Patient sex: F
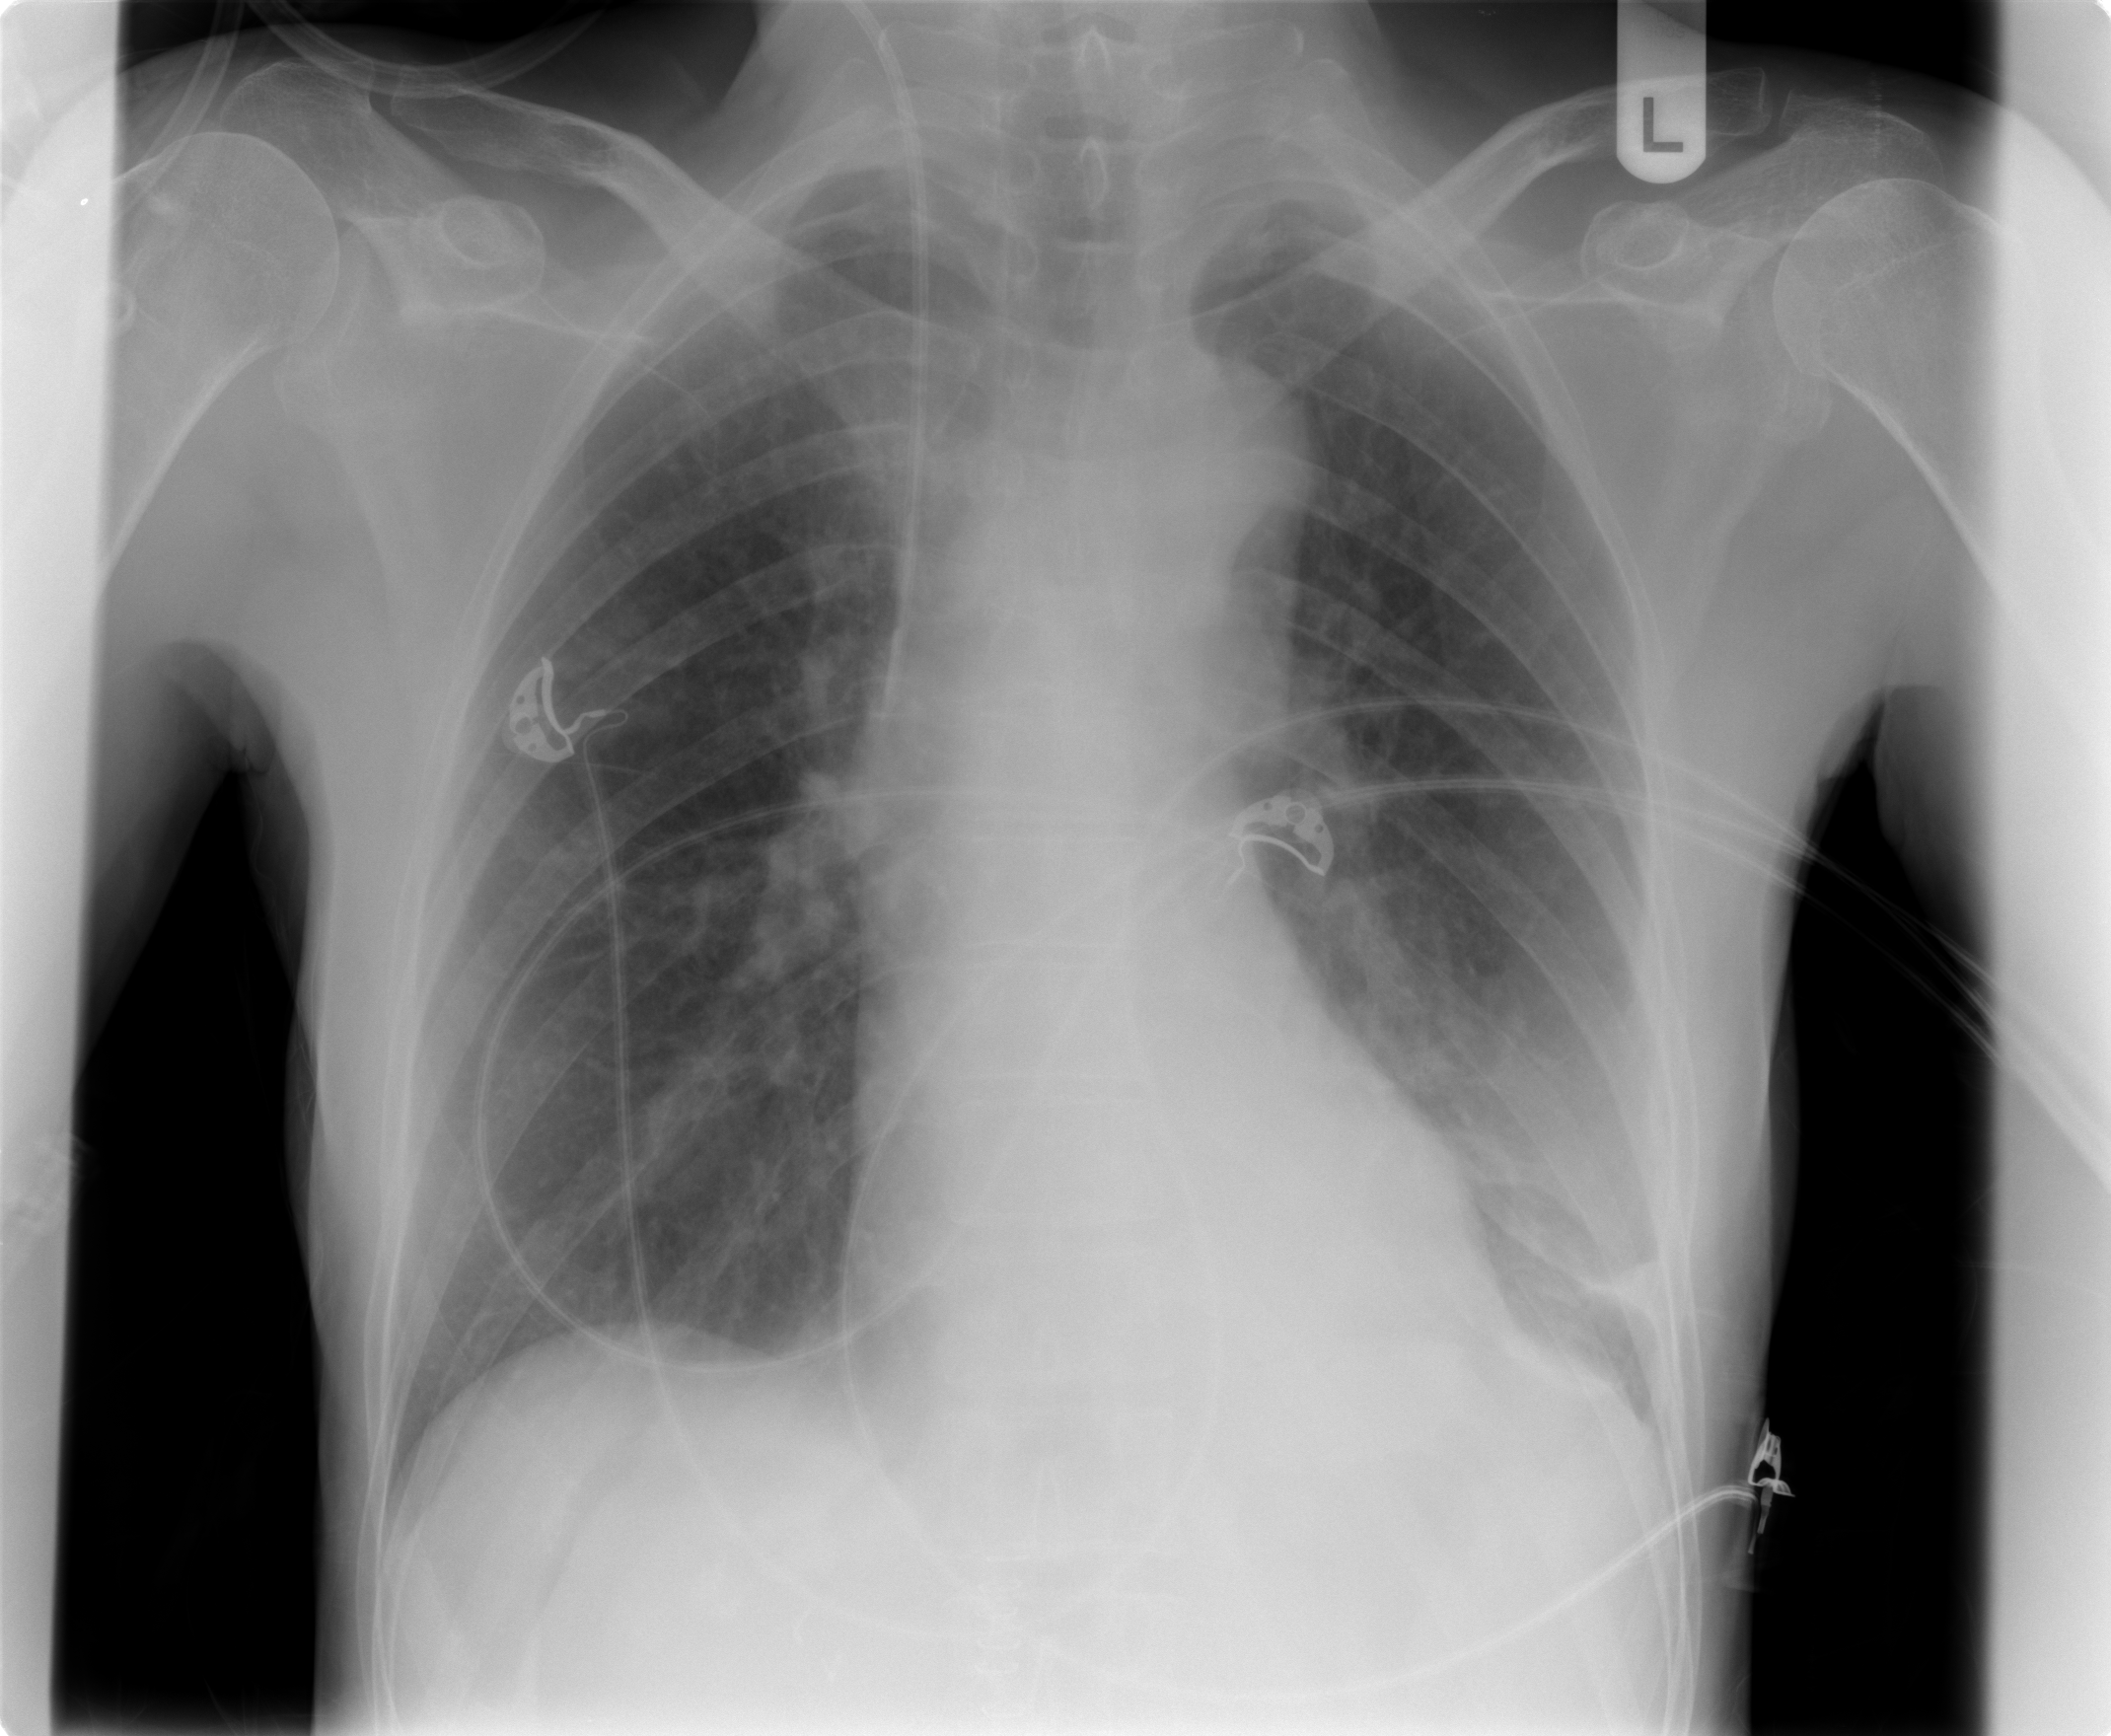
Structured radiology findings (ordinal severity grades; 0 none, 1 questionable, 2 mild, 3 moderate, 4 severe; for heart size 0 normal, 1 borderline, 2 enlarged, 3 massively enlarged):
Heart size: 0
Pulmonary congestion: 0
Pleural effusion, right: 0
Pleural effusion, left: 1
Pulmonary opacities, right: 0
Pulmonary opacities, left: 1
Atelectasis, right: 0
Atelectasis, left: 2